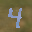
Label: 4